Question: I have set up "clean" map (with Google Maps API v3) with no labels in my website, now a user can select some cities from a dropdown menu and the markers of the selected cities should appear on the map also showing the name of the city as if it was part of the marker.
I can't use an InfoWindow because I need it for other informations, so is there a way to reach my goal?
Thank you in advance.
Here is a screenshot of what should appear when some cities are selected.

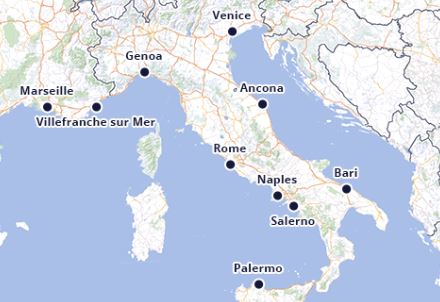
Answer: You can use <URL> Library..Here is the code
'''
labelAnchorPos = new google.maps.Point(25, 10); // you can adjust it as you require
marker = new MarkerWithLabel({
position : new google.maps.LatLng(lat,.lon),
icon : './img/img/yourIMG.png',
labelContent : labelContentValue,
labelAnchor : labelAnchorPos,
labelClass : "labels", // the CSS class for the label
labelInBackground : false
});
'''
You can then show/hide labels of selected markers as required